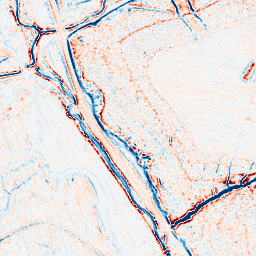
Category: edge_preserving
Decomposition family: bilateral
Decomposition parameters: d: 9
sigma_color: 50
sigma_space: 75
Upsampling method: quartic
Upsampling parameters: scale: 8
Upsampling scale: 8